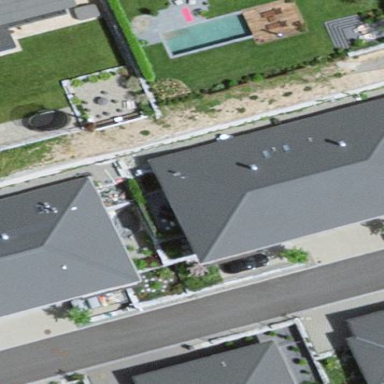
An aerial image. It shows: Simple and straightforward house.